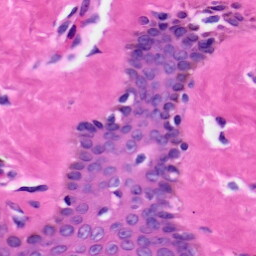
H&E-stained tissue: Skin